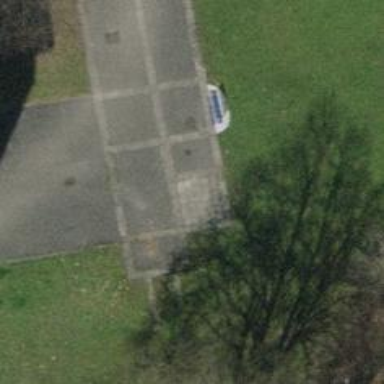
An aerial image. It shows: Footway made of paving stones.